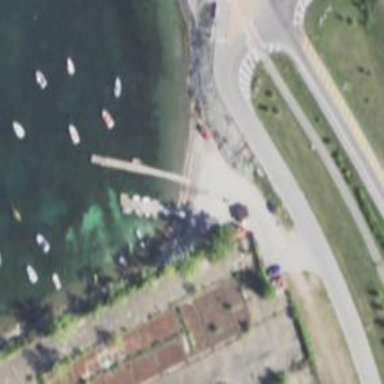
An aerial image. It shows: Slipway on leisure land.